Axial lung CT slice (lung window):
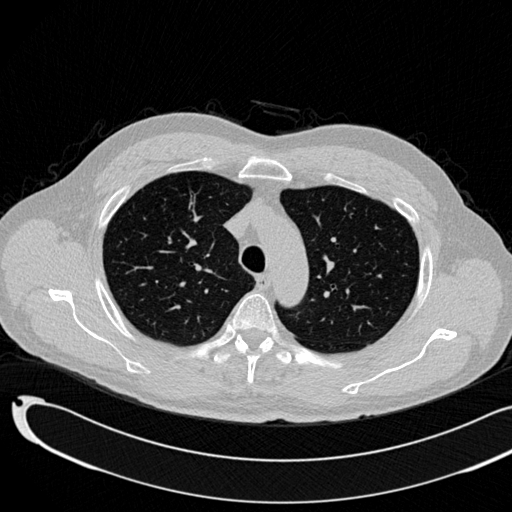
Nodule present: no